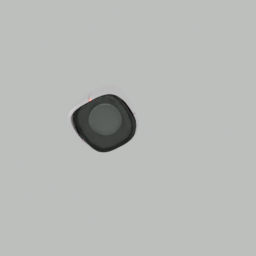
Label: electronics